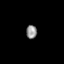
Tissue: prostate
Cell type: Myeloid cells
Senescence score: 0.7772
Nuclear area (px): 141
Mean DAPI intensity: 146.894